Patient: sex M, age 60
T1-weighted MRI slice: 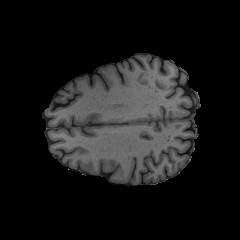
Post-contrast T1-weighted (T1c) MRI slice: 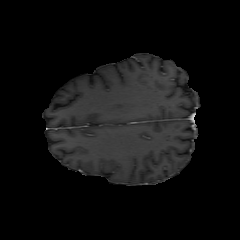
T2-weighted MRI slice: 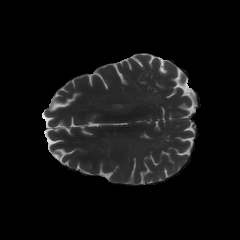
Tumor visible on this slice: yes
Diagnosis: Glioblastoma, IDH-wildtype
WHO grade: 4